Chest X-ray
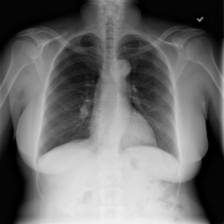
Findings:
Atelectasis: negative
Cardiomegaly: negative
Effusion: negative
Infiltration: positive
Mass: negative
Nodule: negative
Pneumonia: negative
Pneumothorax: negative
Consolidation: negative
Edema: negative
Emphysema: negative
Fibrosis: negative
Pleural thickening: negative
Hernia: negative